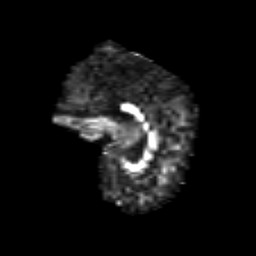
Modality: FA
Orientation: sagittal
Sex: female
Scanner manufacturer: siemens
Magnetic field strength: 3 T
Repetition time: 5 s
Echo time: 0.071 s